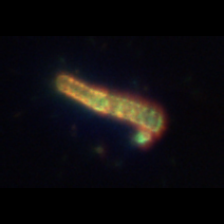
Taxon: Chaetoceros
Group: Diatoms